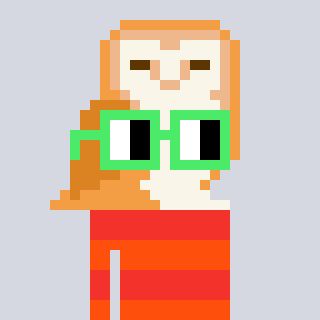
a pixel art character with square light green glasses, a owl-shaped head and a orange-colored body on a cool background